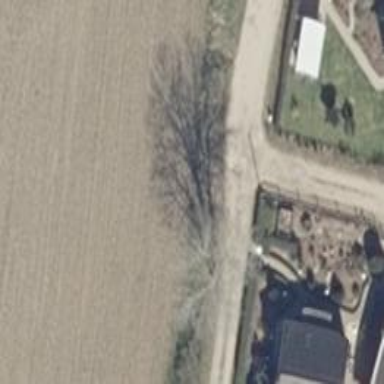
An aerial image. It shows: Residential road with gravel surface.